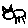
Label: cat